Question: How to fix building workspace problem in Zend Studio?
I'm trying to rename project and rename folder of project, however nothing:
> Errors occurred during the build.
Errors running builder 'JavaScript
Validator' on project 'PROJECT'.
java.lang.NullPointerException
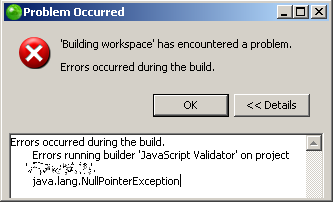
Answer: The bug has been fixed, you can either wait for the new release or apply the patch :
<URL>